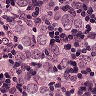
Metastatic tissue present: yes